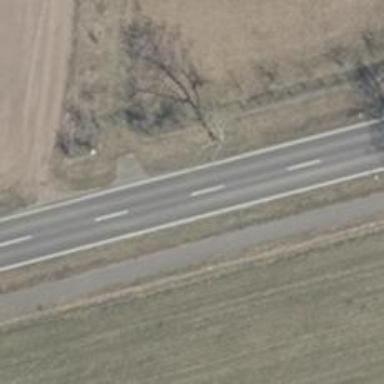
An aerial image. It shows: Secondary road with asphalt surface.